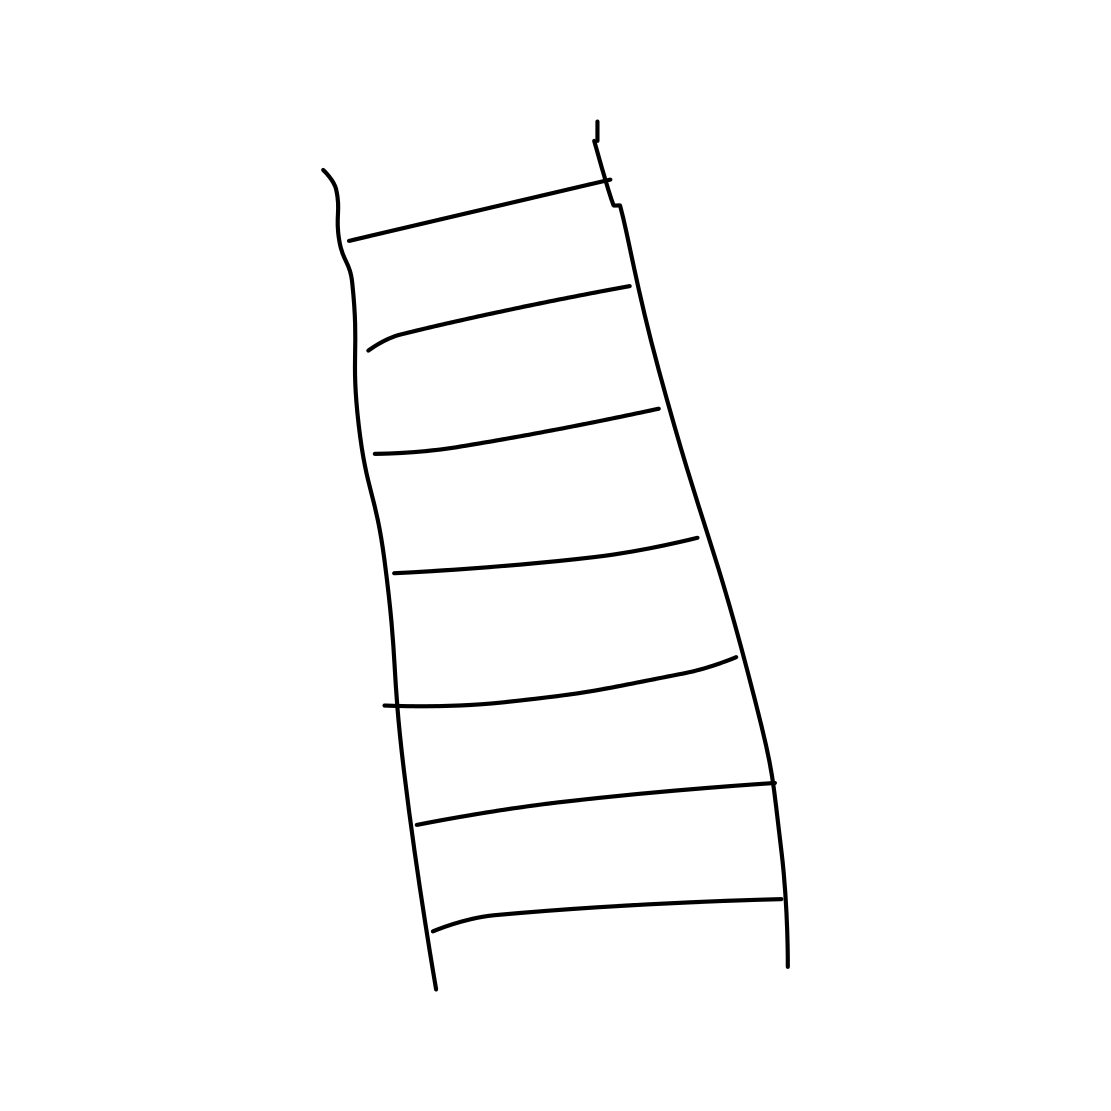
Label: ladder